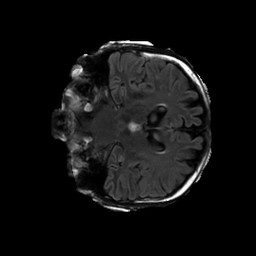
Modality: FLAIR
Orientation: coronal
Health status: ill
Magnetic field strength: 3 T